Field crop: maize
Growth stage: 2
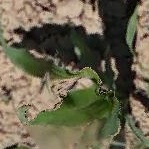
Species: maize